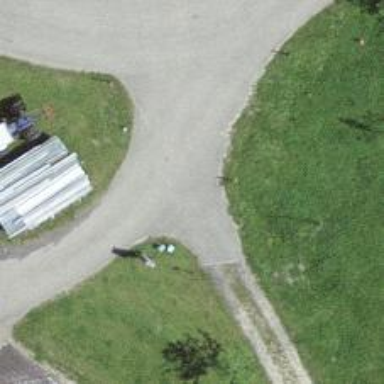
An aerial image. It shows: Track with grade 1 quality.